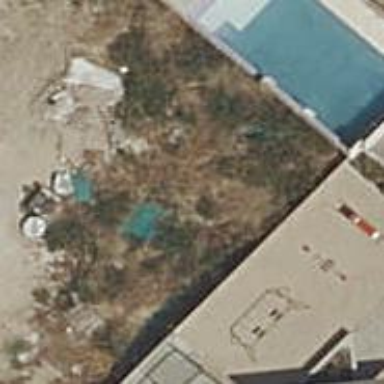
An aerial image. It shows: Swimming pool located in leisure land.